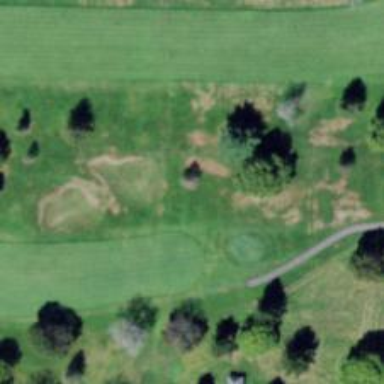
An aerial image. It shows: Golf tee.